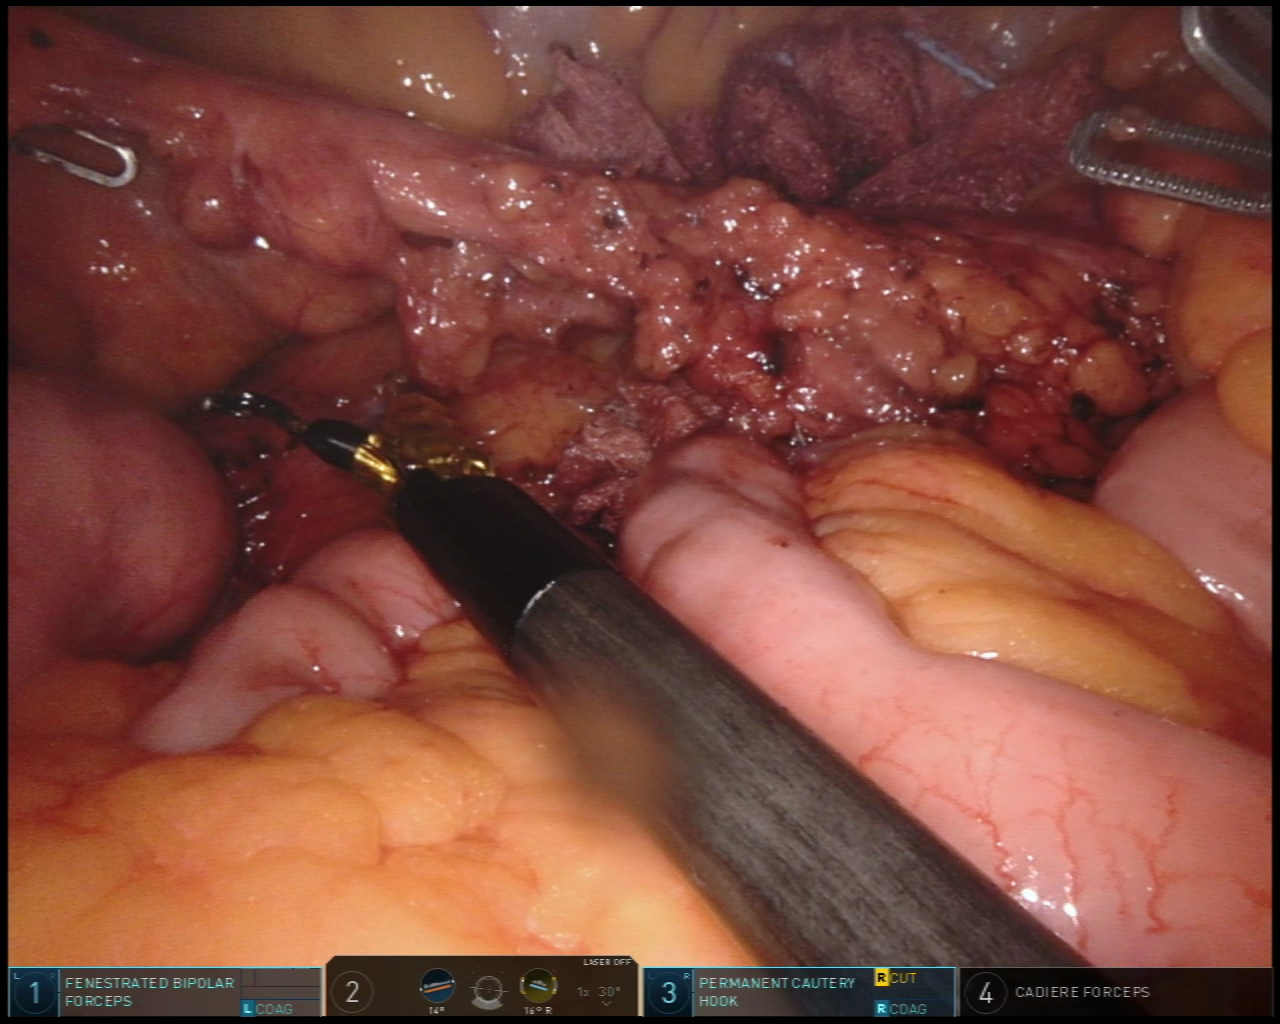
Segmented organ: small_intestine
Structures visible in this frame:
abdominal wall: no
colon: yes
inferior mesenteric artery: no
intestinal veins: no
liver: no
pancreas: no
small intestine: yes
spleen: no
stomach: no
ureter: no
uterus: no
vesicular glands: no